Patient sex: F
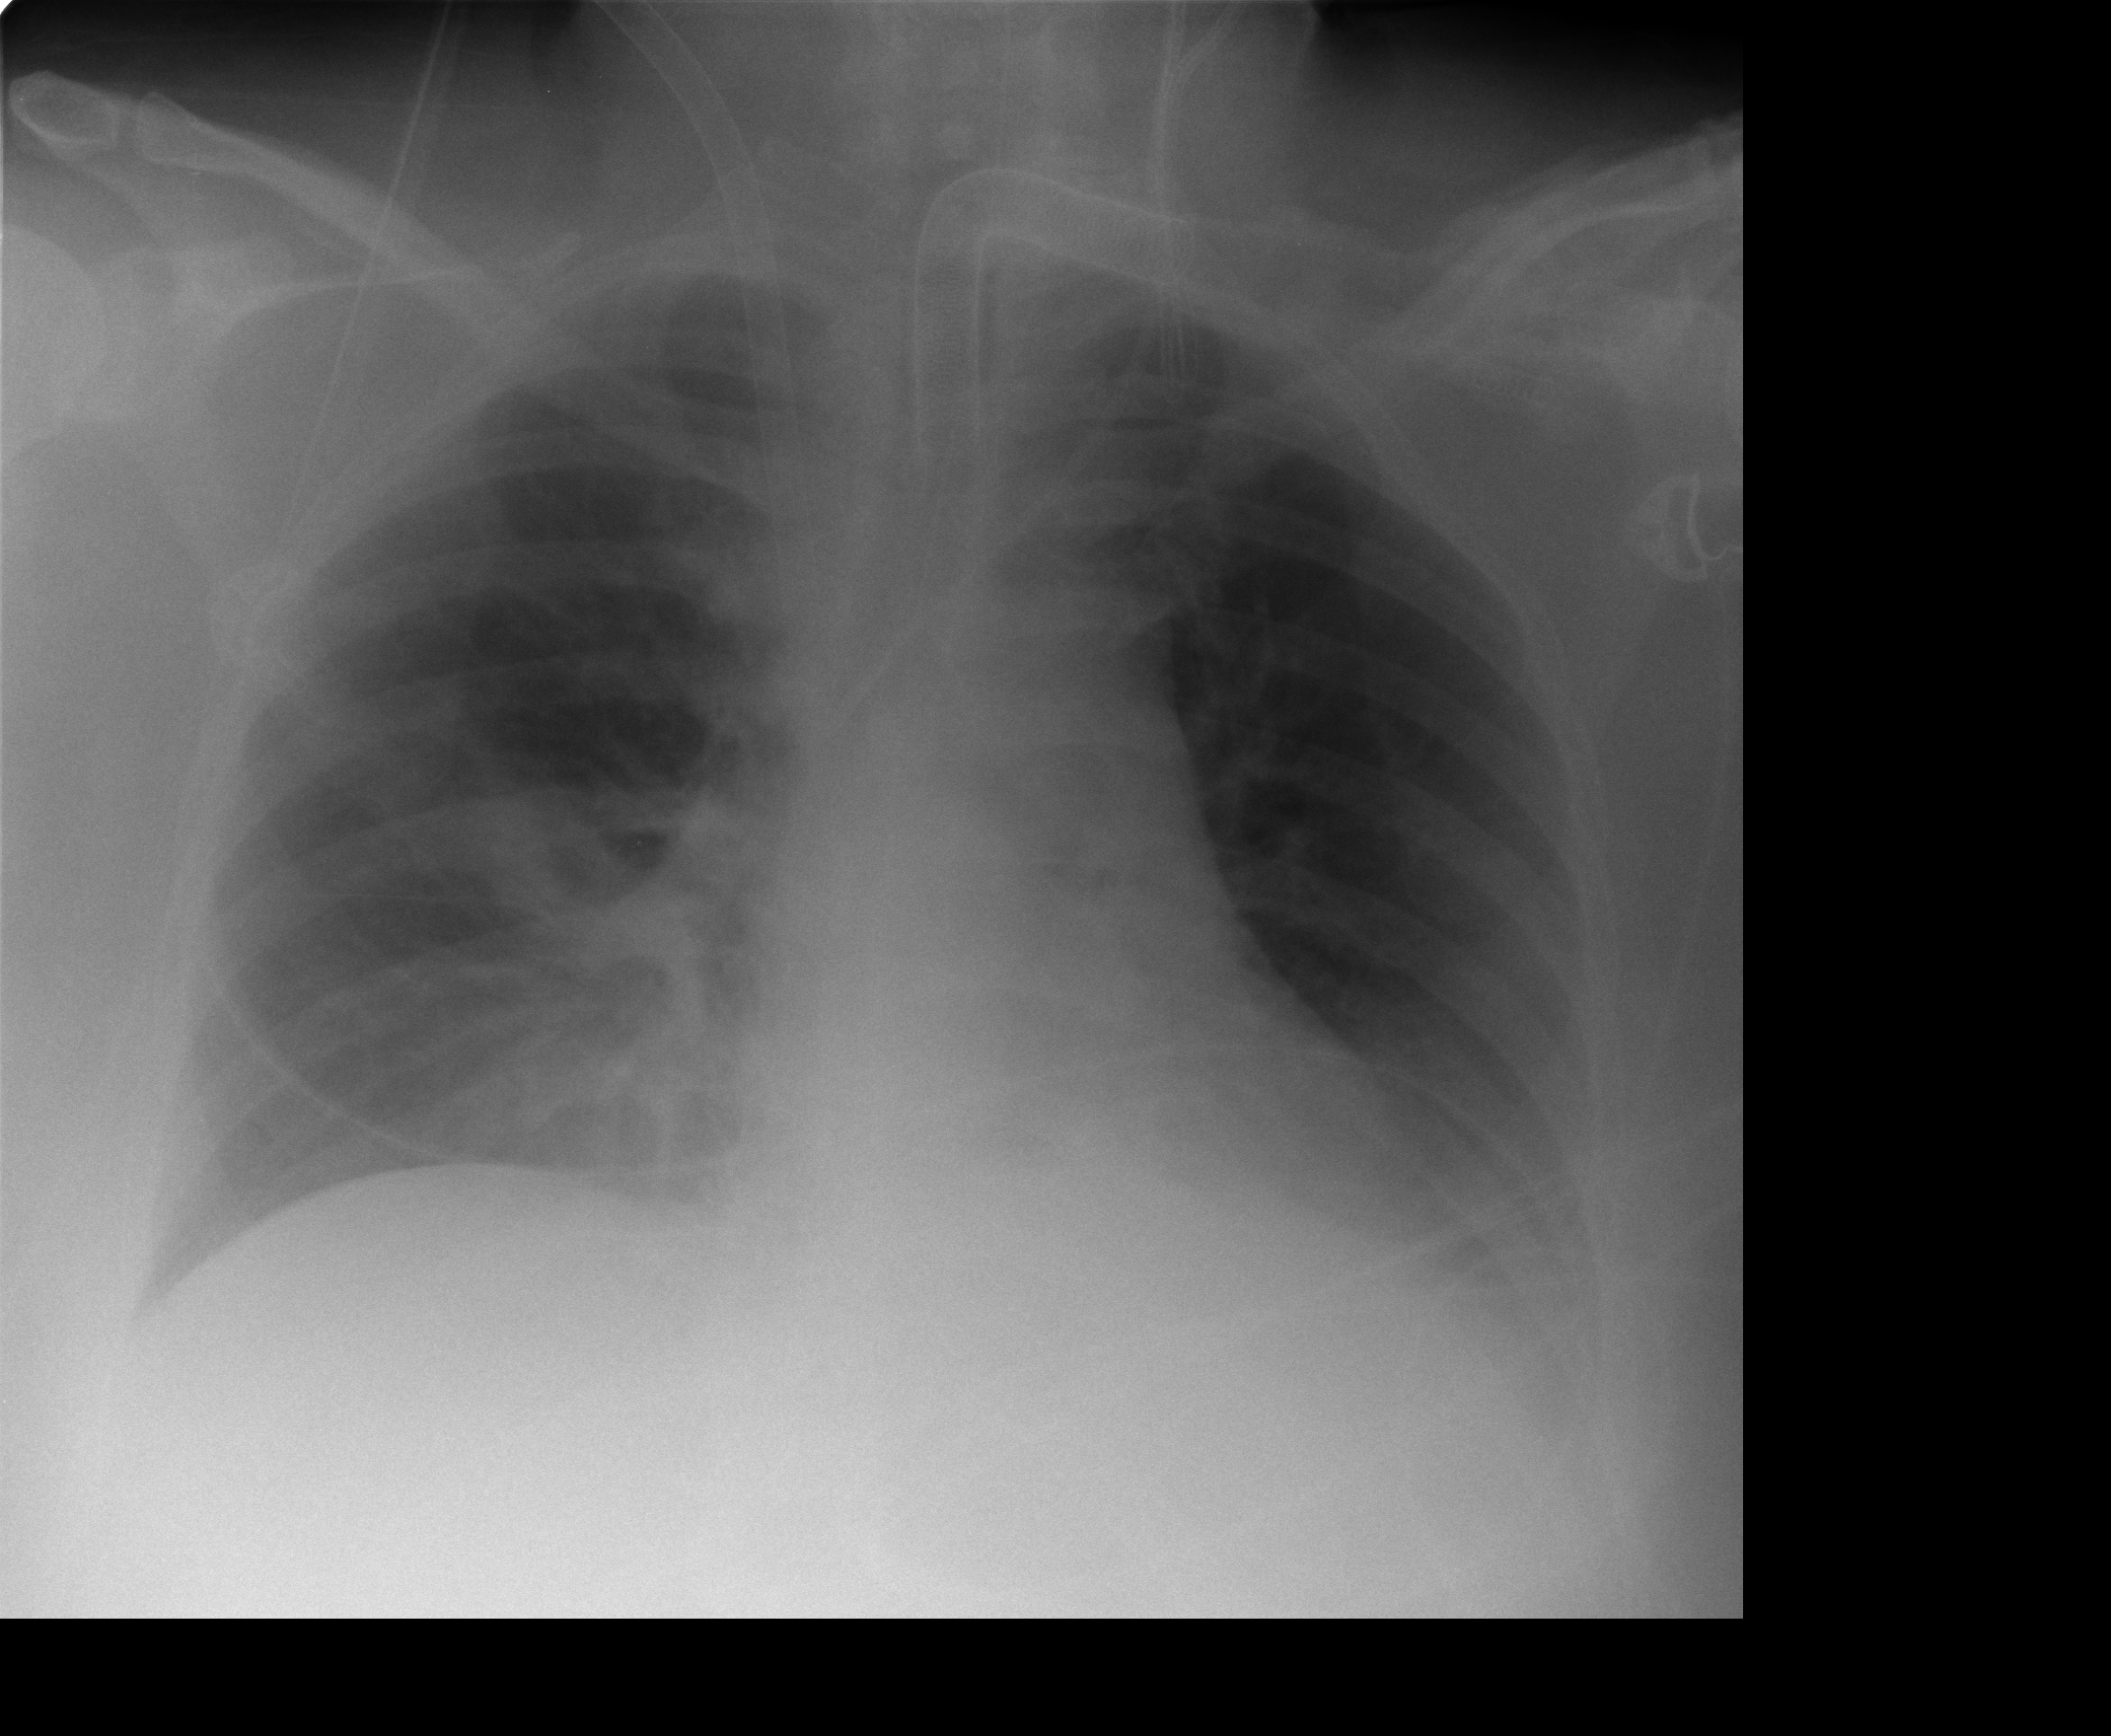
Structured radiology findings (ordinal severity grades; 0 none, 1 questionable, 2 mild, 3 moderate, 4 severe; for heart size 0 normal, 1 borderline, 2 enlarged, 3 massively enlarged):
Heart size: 0
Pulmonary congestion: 2
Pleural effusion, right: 0
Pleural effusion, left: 2
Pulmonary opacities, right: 0
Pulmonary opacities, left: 0
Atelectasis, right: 0
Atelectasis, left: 2